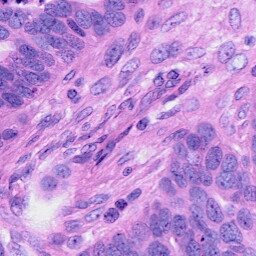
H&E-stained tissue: Ovarian